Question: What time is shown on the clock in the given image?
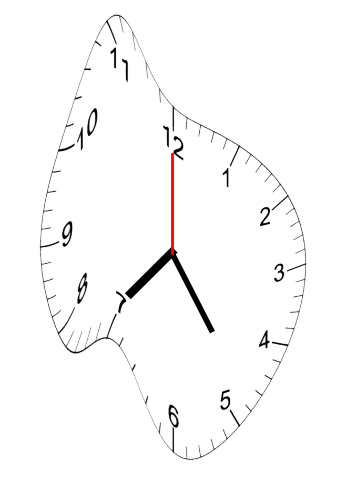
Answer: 07:24:00